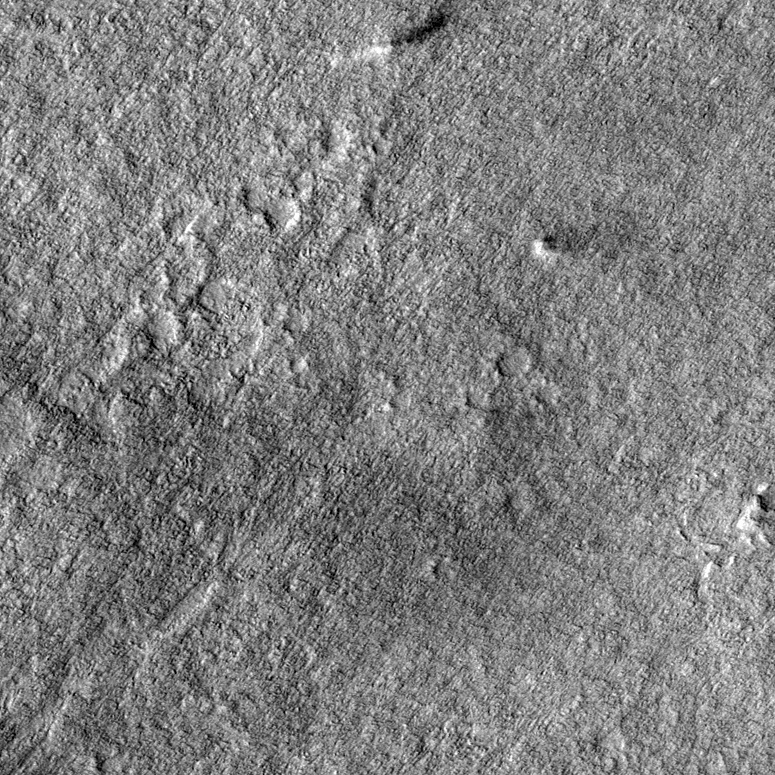
Label: dustdevil, dustdevil